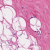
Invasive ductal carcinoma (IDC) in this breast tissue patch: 0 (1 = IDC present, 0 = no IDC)